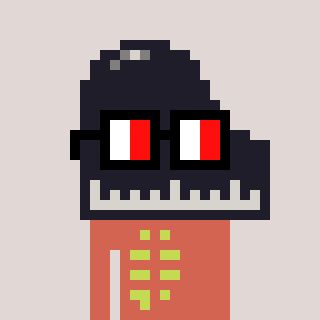
a pixel art character with square glasses with black frames and red eyes, a piano-shaped head and a peachy-colored body on a warm background